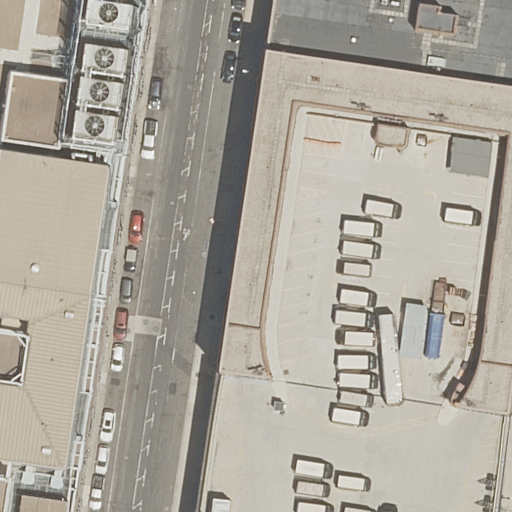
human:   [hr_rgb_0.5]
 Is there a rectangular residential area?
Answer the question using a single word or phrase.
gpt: yes

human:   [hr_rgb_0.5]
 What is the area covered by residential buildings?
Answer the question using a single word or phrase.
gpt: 5246m2

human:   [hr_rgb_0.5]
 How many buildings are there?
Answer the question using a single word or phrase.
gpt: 2

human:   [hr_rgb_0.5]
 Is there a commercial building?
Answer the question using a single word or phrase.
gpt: no

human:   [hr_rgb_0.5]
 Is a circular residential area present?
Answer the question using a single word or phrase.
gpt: no

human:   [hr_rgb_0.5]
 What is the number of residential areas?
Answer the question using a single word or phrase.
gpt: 1

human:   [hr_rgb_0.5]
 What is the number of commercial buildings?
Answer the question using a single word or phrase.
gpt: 0

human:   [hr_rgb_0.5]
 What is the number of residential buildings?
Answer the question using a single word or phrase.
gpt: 2

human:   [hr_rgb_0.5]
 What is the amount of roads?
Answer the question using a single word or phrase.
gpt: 1

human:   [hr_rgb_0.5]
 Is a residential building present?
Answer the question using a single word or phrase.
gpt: yes

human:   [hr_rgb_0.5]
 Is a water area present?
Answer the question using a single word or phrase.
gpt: no

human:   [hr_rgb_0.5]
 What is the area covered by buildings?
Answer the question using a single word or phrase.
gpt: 5246m2

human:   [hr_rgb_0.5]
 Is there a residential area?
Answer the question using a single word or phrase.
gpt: yes

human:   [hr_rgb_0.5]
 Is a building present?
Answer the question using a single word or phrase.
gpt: yes

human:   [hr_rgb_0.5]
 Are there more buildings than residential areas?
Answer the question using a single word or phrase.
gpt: yes

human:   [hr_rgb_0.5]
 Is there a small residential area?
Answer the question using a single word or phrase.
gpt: no

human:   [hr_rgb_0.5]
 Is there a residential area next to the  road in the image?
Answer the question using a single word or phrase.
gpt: yes

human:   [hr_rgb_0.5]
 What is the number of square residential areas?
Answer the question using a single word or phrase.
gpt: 0

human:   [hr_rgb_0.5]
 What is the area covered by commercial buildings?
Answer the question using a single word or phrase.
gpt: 0m2

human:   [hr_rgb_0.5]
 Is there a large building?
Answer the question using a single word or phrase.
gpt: yes

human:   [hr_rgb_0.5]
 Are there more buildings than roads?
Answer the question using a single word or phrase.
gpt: yes

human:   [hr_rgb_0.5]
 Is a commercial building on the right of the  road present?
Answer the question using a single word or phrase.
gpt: no

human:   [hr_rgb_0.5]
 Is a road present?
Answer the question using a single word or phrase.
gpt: yes

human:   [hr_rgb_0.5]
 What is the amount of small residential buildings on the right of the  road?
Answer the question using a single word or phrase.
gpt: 0

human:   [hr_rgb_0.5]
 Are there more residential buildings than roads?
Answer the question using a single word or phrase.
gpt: yes

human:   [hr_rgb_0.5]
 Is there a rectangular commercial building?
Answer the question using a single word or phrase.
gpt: no

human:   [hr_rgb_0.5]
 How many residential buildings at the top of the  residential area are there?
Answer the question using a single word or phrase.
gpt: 2

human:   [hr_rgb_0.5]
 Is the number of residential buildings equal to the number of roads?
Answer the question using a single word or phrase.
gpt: no

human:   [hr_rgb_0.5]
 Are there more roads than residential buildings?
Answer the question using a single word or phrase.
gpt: no

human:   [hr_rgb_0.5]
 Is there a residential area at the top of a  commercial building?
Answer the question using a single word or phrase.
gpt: no

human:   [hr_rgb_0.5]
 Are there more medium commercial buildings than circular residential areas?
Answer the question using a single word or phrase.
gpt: no

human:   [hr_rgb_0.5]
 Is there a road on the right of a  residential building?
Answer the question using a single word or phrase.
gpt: yes

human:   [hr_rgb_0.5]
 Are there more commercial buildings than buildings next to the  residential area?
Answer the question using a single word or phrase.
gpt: no

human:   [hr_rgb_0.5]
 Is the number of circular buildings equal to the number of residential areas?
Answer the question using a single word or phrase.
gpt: no

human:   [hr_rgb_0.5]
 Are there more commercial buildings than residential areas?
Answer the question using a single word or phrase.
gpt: no

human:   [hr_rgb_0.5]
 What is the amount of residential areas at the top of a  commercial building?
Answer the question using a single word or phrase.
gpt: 0

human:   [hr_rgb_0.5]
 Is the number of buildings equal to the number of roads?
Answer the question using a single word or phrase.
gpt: no

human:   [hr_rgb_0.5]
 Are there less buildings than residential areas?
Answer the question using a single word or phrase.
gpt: no

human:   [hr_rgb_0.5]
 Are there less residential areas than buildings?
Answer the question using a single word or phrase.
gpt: yes

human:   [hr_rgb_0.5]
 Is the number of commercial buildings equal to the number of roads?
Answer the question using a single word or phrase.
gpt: no

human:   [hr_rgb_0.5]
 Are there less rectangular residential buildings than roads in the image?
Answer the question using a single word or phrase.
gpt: no

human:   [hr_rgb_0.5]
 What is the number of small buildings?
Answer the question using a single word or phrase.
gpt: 0

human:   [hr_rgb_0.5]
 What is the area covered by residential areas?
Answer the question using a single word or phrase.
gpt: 10612m2

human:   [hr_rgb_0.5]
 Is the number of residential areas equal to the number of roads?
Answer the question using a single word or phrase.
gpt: yes

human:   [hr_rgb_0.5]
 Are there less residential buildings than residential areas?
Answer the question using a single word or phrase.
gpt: no

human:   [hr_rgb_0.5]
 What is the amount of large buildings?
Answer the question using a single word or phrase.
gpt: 2

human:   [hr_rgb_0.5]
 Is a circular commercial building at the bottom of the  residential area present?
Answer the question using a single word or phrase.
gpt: no

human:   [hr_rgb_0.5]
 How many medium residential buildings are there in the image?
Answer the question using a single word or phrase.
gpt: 0

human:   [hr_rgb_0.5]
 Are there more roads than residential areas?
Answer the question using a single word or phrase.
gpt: no

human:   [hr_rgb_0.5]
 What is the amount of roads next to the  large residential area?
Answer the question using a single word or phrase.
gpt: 1

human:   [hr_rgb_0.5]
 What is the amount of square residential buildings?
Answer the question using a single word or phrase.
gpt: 0

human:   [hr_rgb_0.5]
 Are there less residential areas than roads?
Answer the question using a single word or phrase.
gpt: no

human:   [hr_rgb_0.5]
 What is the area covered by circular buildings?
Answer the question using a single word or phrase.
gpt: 0m2

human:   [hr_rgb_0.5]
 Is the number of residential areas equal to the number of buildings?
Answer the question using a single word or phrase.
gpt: no

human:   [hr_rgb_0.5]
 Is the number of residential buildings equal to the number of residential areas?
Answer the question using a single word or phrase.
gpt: no

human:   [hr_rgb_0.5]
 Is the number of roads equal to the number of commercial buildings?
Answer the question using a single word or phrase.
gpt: no

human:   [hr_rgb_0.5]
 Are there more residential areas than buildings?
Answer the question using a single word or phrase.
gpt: no

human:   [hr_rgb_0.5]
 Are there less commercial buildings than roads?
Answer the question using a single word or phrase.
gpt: yes

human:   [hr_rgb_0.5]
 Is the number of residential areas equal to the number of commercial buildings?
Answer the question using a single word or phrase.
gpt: no

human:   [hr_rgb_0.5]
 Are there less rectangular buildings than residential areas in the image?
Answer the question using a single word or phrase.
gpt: no

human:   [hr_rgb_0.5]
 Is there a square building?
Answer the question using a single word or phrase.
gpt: no

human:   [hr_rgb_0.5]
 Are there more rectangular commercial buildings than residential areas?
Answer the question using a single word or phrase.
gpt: no

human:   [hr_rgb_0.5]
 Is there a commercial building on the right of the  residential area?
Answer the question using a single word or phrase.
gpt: no

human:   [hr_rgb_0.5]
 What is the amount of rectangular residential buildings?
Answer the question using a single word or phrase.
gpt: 2